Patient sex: M
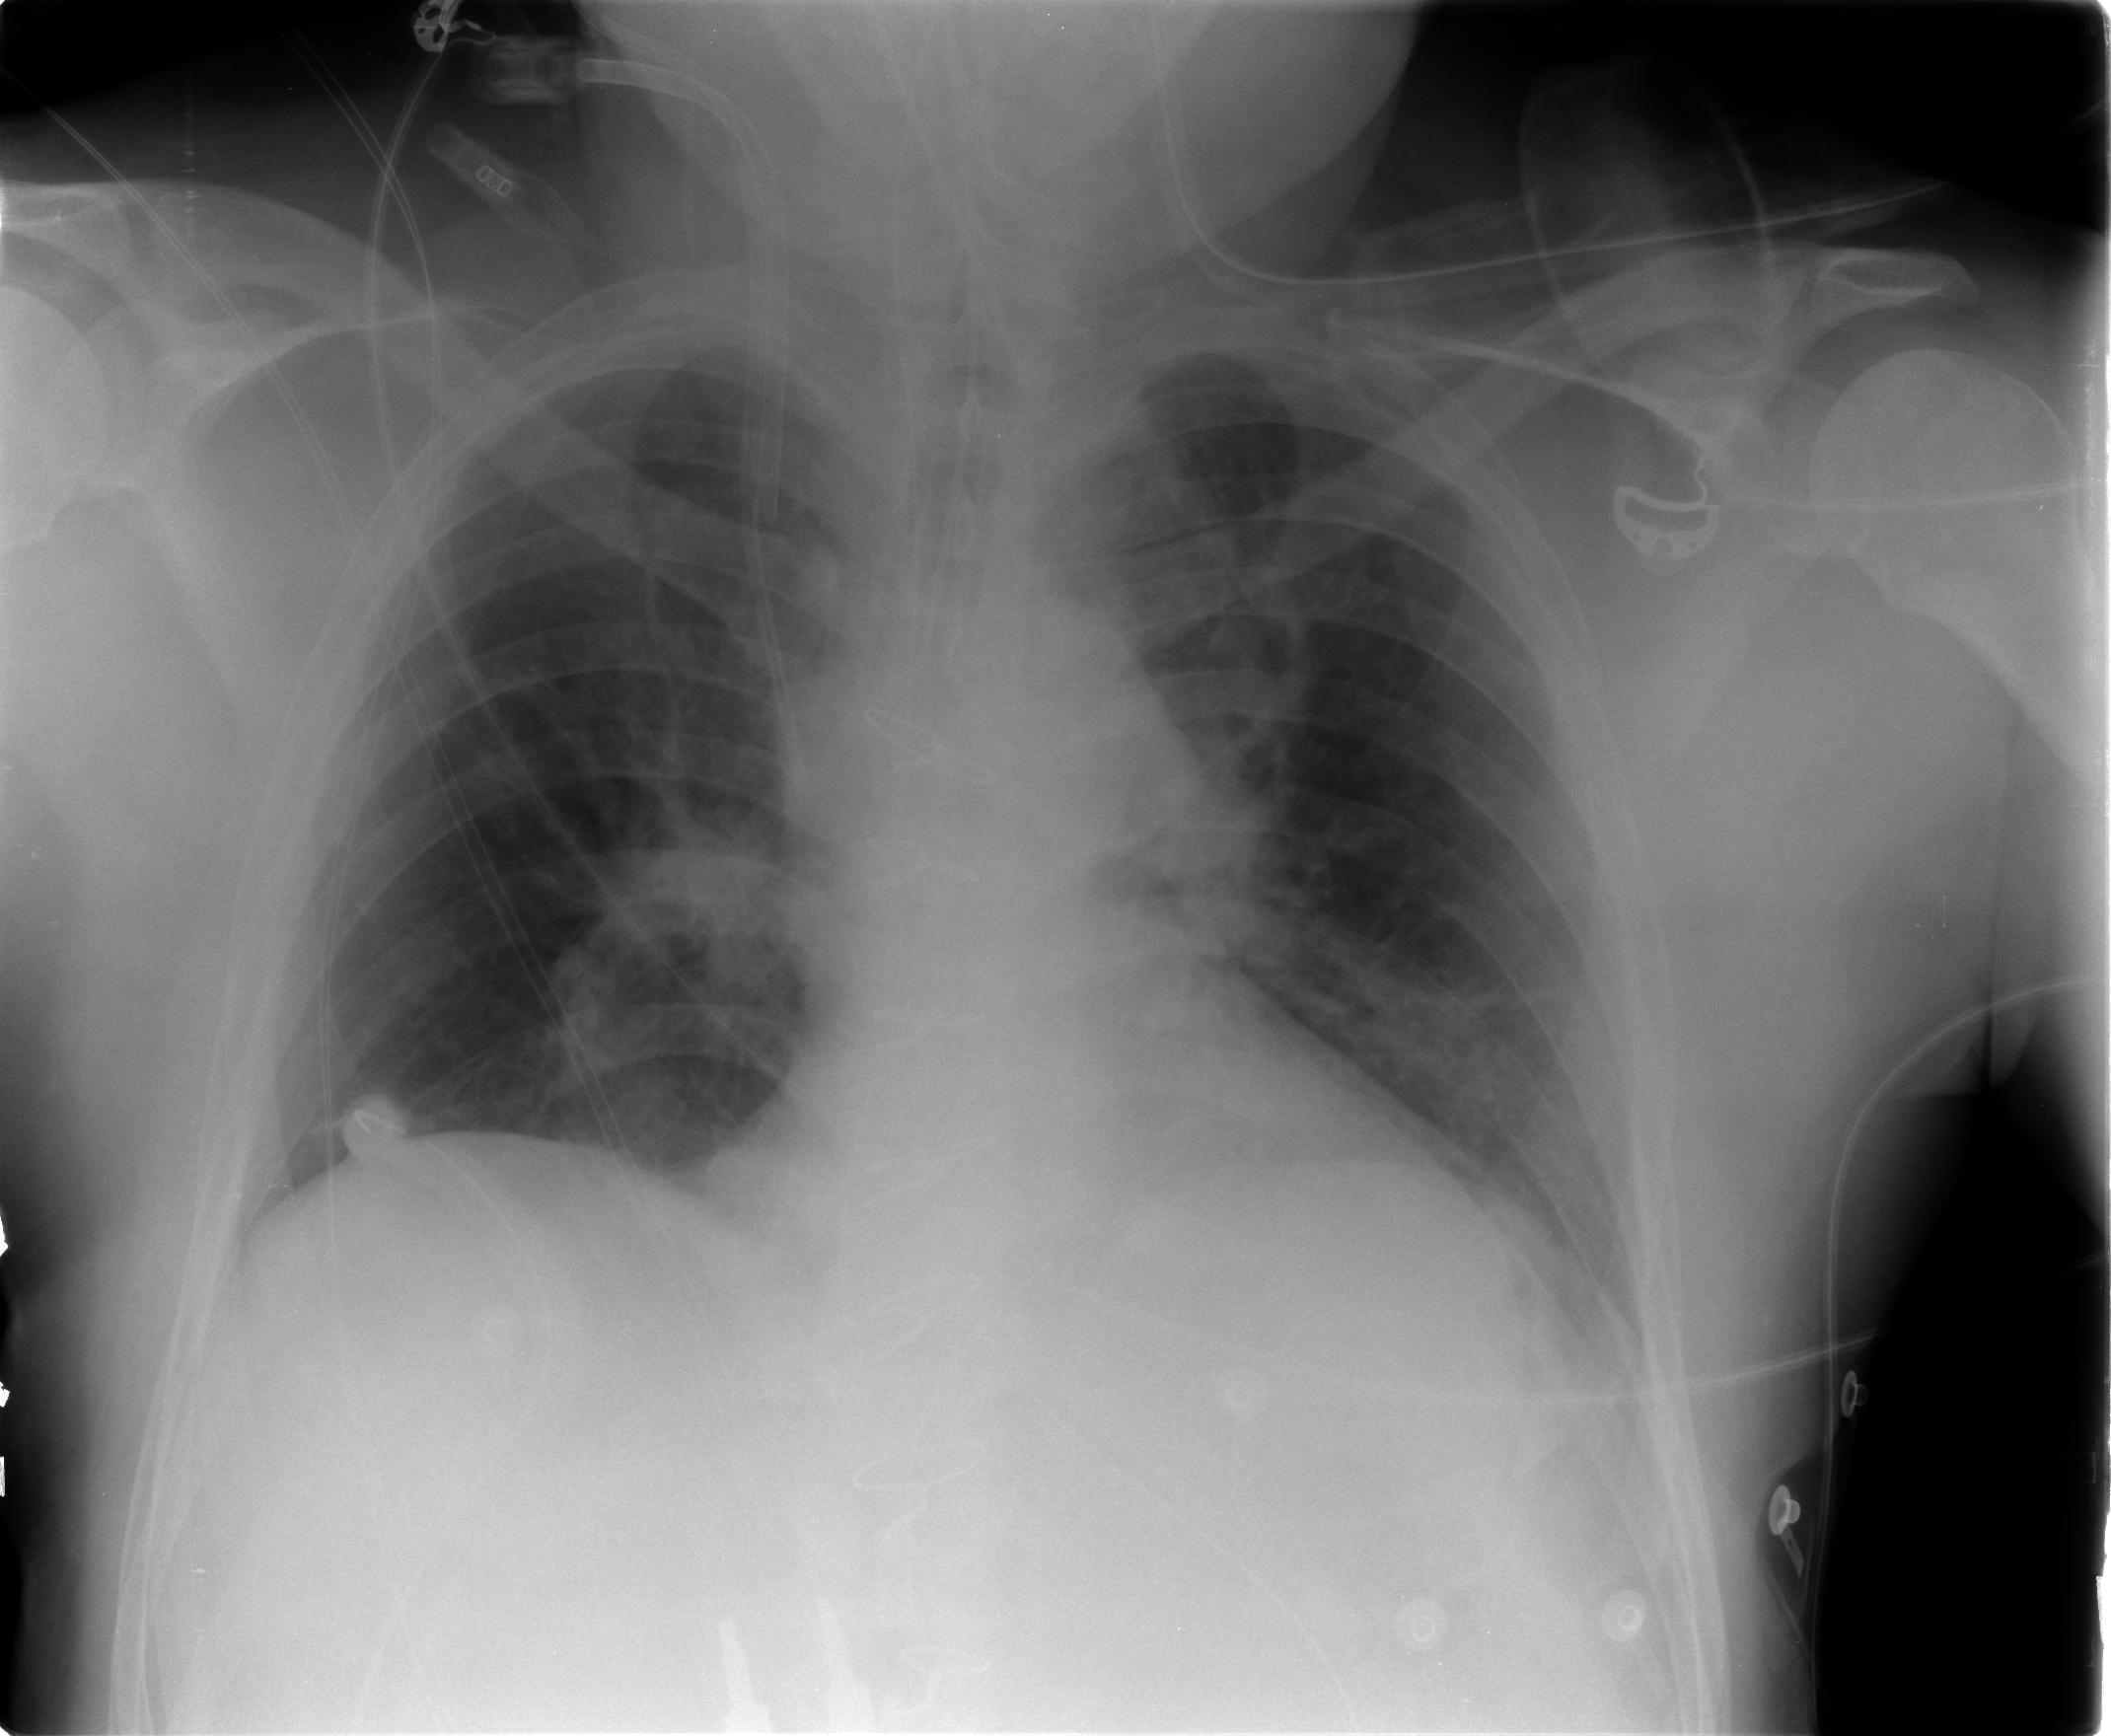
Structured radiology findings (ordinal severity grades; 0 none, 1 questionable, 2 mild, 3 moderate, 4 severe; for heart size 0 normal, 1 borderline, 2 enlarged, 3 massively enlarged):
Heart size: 0
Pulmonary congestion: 2
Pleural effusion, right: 1
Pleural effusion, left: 0
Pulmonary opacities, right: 0
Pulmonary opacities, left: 0
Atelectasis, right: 1
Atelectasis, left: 0